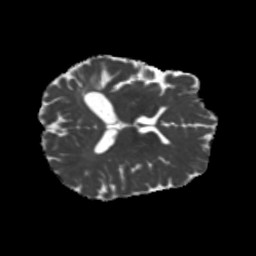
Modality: MD
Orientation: axial
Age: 42
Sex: male
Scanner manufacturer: siemens
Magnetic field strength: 3 T
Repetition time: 5.25 s
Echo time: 0.08 s